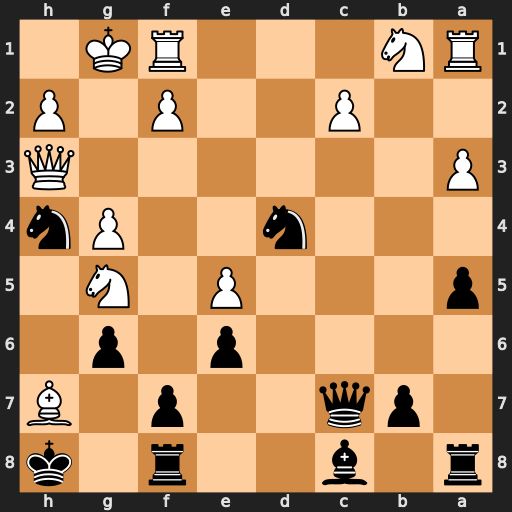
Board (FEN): r1b2r1k/1pq2p1B/4p1p1/p3P1N1/3n2Pn/P6Q/2P2P1P/RN3RK1
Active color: b
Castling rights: -
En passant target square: -
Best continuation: Qxe5 Qxh4 Qxg5 Qxg5 Nf3+ Kg2 Nxg5 Bxg6 fxg6